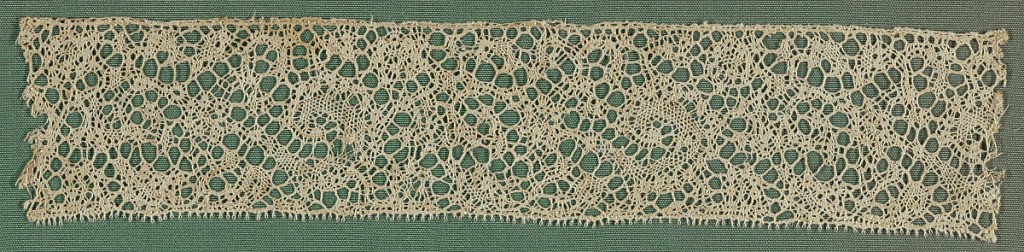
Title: Bobbin Lace 3
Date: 17th century
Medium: linen Technique: bobbin lace
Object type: Fragment
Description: Scrolling foliage and flowers. Straight edge.